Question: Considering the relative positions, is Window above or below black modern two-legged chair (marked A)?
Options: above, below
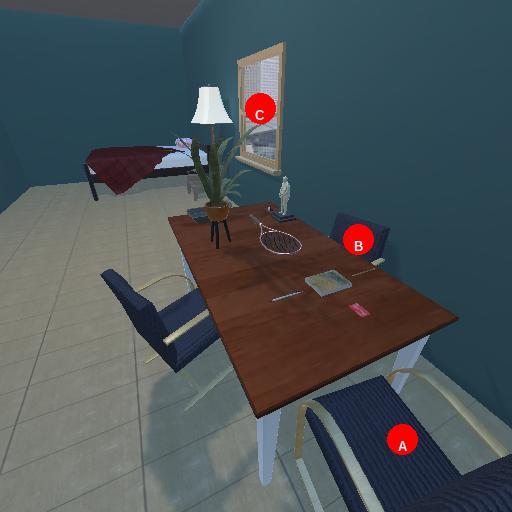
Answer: above